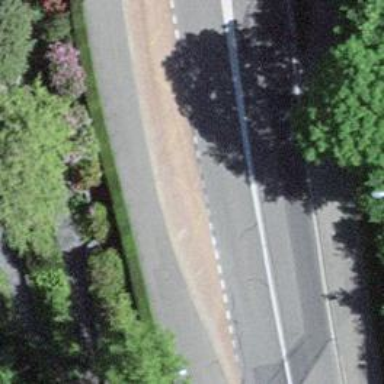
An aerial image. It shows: Bus guideway with surface of setts.